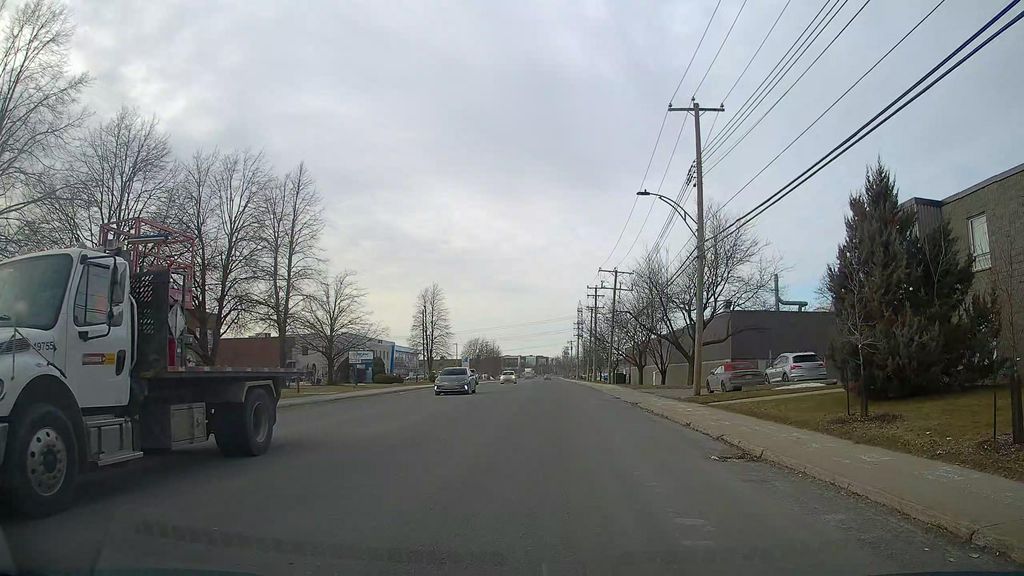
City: montreal